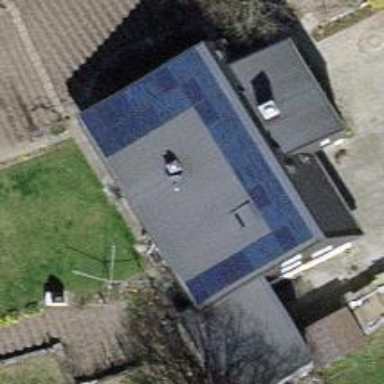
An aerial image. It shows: Solar photovoltaic panel generator.